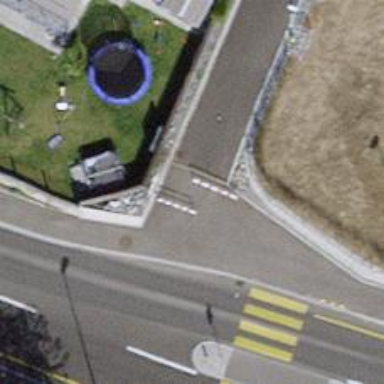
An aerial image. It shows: Cycle barrier.